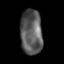
Tissue: lung
Cell type: T cells
Senescence score: 0.2162
Nuclear area (px): 967
Mean DAPI intensity: 90.57